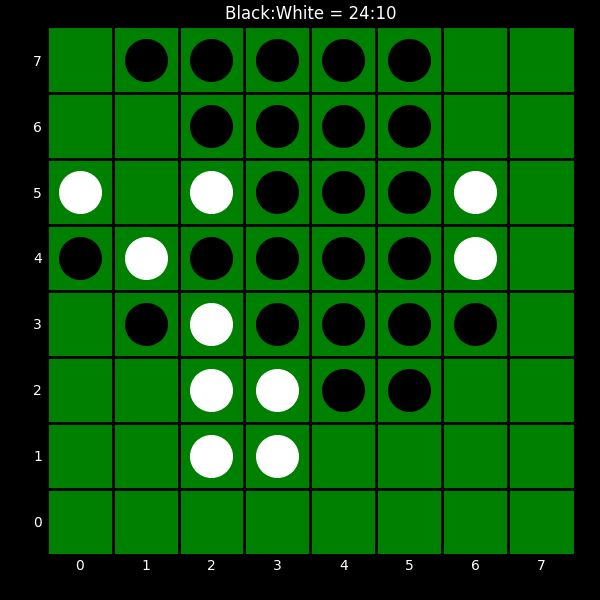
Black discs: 24
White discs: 10